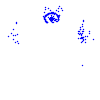
Particle: pion